Question: I have a view where the onClick launches a browser; simple enough. For some reason I cannot determine, when the user returns to the activity via the system back button, the original view has a weird overlay on it. It appears for a flash prior to the browser launching; there's nothing in the activity that's otherwise impacting it's view in response to this event, so I'm baffled as to what's going on. The code for the intent is totally straight forward:
'''
Intent intent = new Intent(Intent.ACTION_VIEW);
intent.setData(Uri.parse(url));
startActivity(intent);
'''
Another possible important detail: the view that triggers this is inserted into the current activities view in response to handling an intent from a service. The current activity receives the intent, then processes the data and displays the view. It's during the processing of the intent that we setup the sub view that triggers the ACTION_VIEW intent by assigning it's onClick handler. I don't think that should make a difference, but it is a distinction none the less.
When returning to the app via the system back button, I see this:

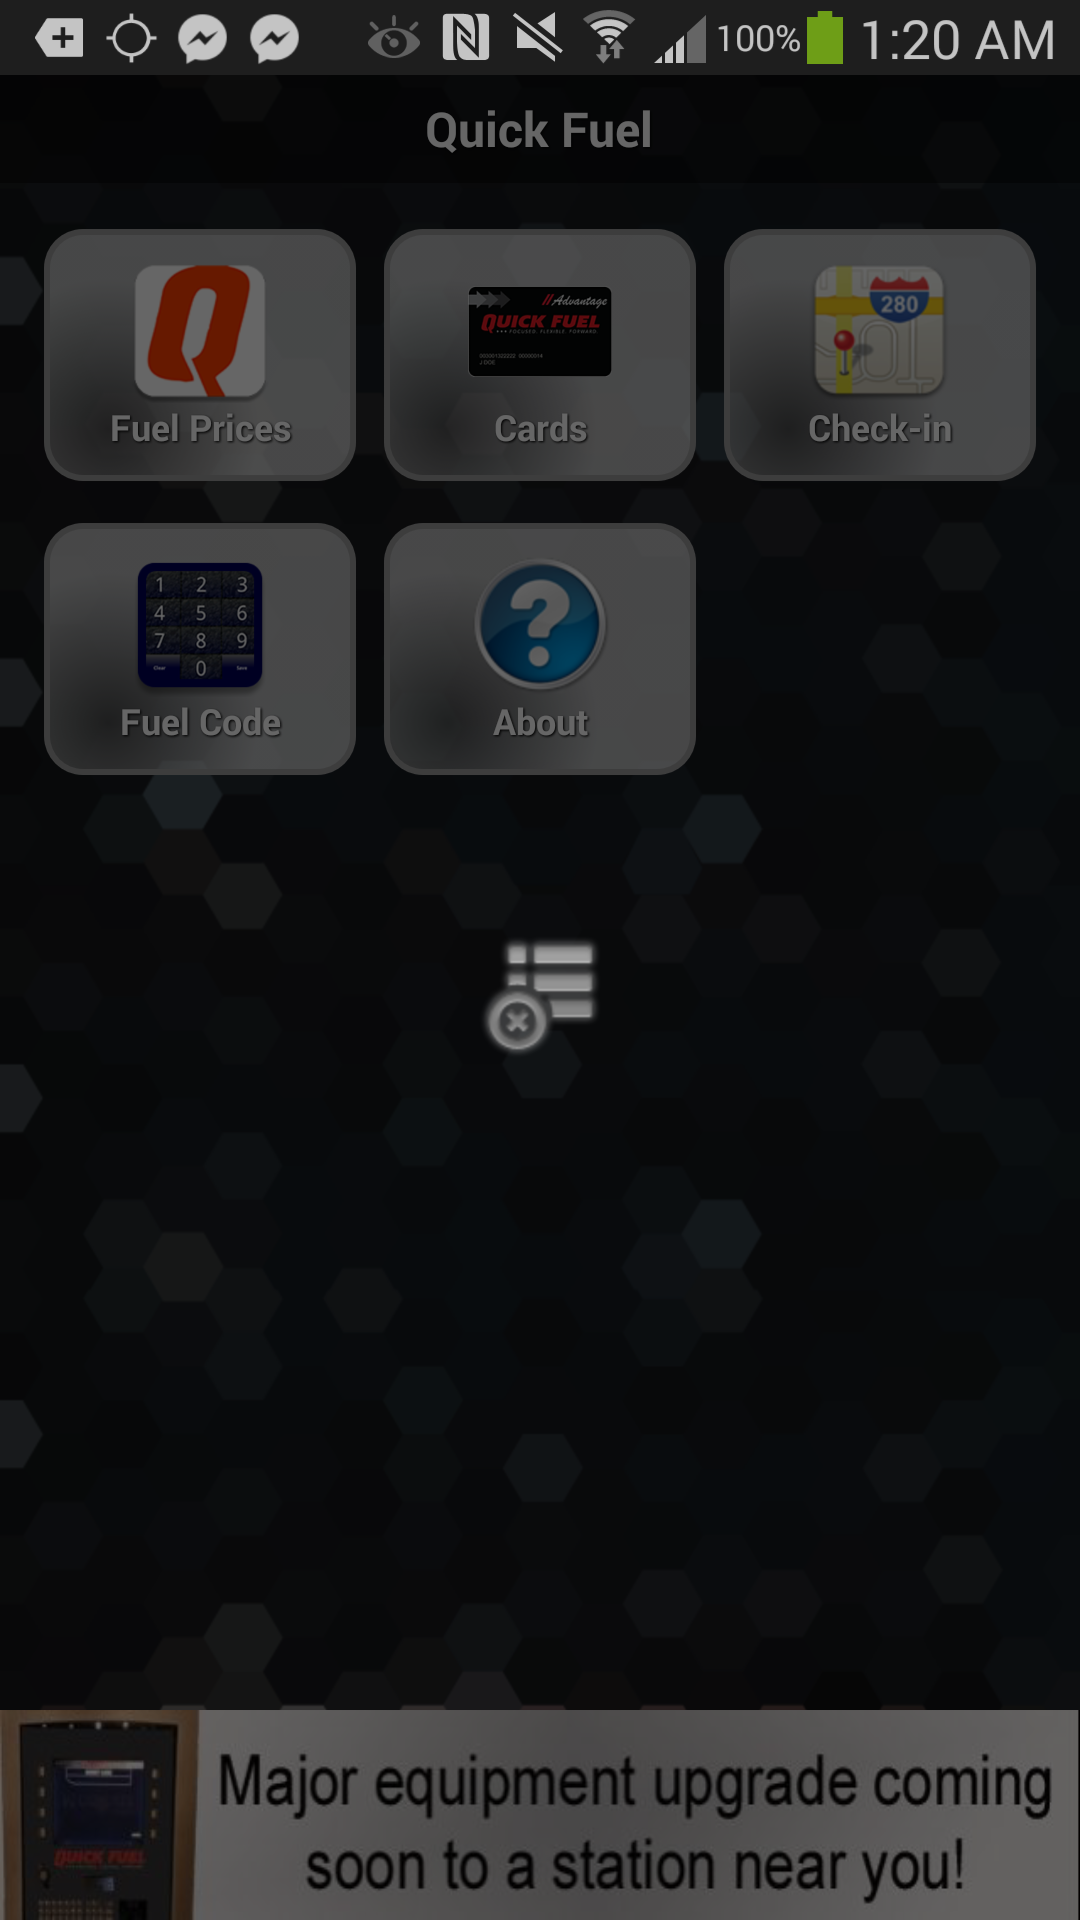
Answer: the action_view intent was fired inside a block of code that created a Dialog first, then hit the call to the web intent, which bypassed further setup on the dialog, and subsequently called show on the dialog, so it was the empty dialog still there upon return.